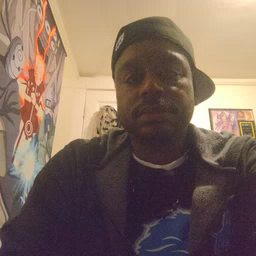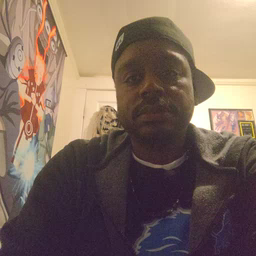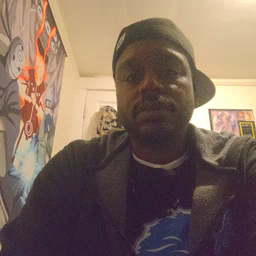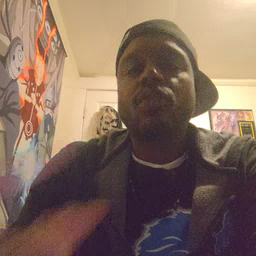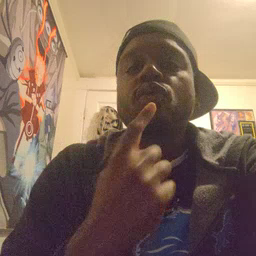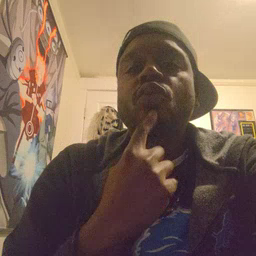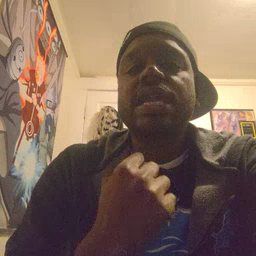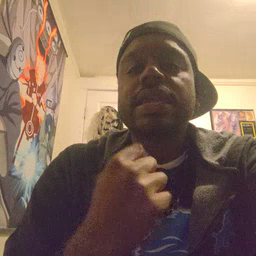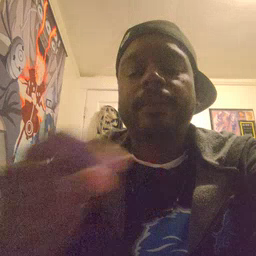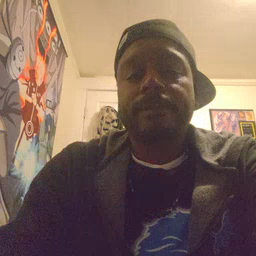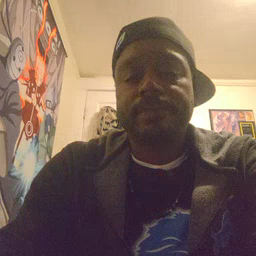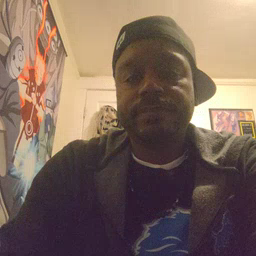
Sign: red